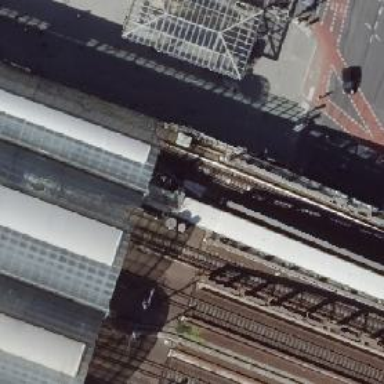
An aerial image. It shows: Railway signal.